Interaction volume radius: 10 \u00c5
Interaction volume height: 30 \u00c5
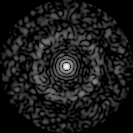
Disorder parameter: 0.8371